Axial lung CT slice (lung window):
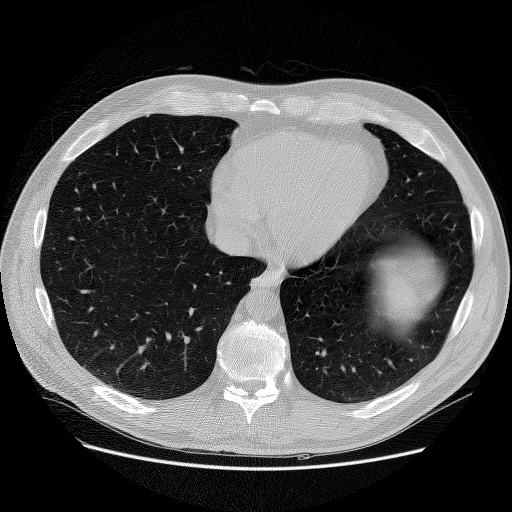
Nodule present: no